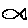
Label: fish